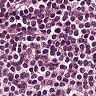
Metastatic tissue present: no